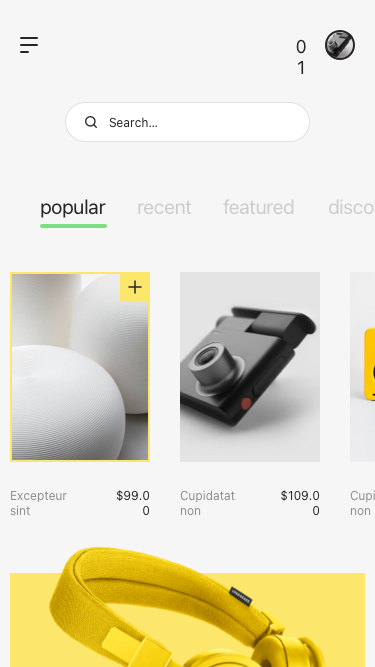
Text in this UI design:
01
popular
recent
featured
discover
$109.00
Cupidatat non
Cupidatat non
$99.00
Excepteur sint